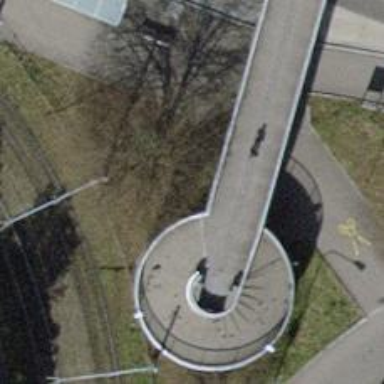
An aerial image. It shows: Bicycle parking area with wall loops for securing bikes.